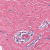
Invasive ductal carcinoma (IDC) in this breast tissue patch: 0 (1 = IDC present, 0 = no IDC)